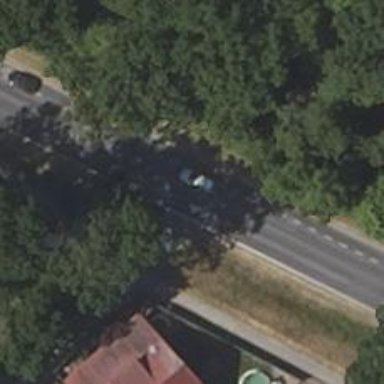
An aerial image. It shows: Secondary road with asphalt surface. There is dedicated cycle lane on the left side.